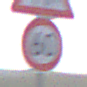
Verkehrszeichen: Geschwindigkeit60
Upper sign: KinderRechts
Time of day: SunriseSunset
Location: Outdoor (Nature)
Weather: Overcast
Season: NotSpecified
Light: Natural